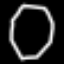
Label: octagon